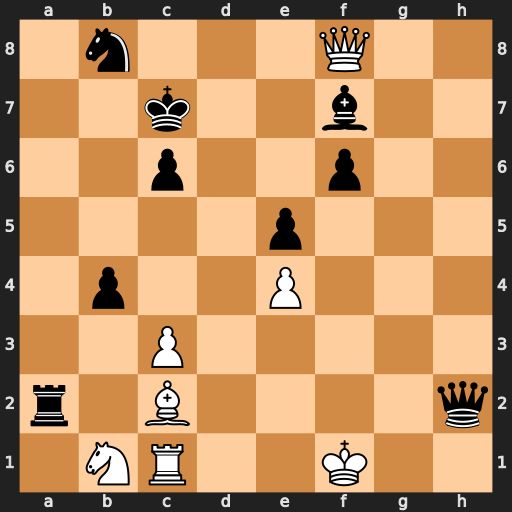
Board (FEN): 1n3Q2/2k2b2/2p2p2/4p3/1p2P3/2P5/r1B4q/1NR2K2
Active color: w
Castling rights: -
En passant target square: -
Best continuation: Qxf7+ Nd7 Qxa2